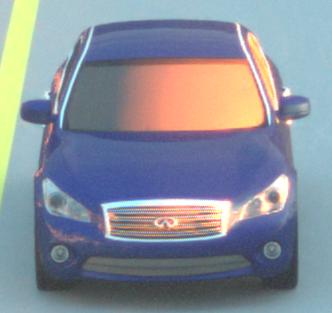
Make: Infiniti
Model: M 37
Detailed model: M (Y51)
Model produced from: 2010/10
Model produced until: 2013/11
Doors: 4
Color: blue
Road condition: dry road
Daytime: sunrise or sunset
Contrast: medium contrast